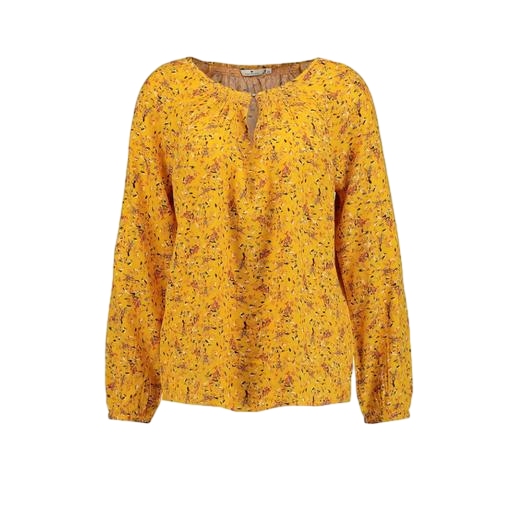
yellow floral-print top, yellow kerra blouse, yellow dillon-fit floral shirt, white background